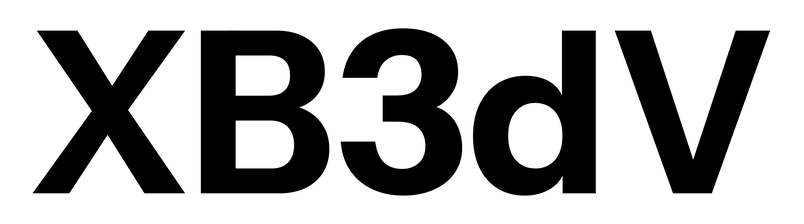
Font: InstrumentSans_Bold